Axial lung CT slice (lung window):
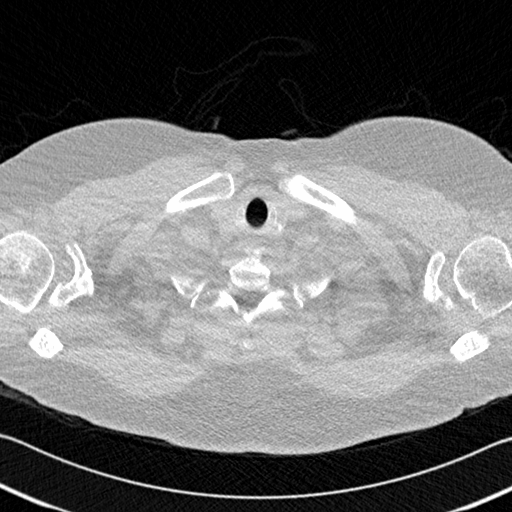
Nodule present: no